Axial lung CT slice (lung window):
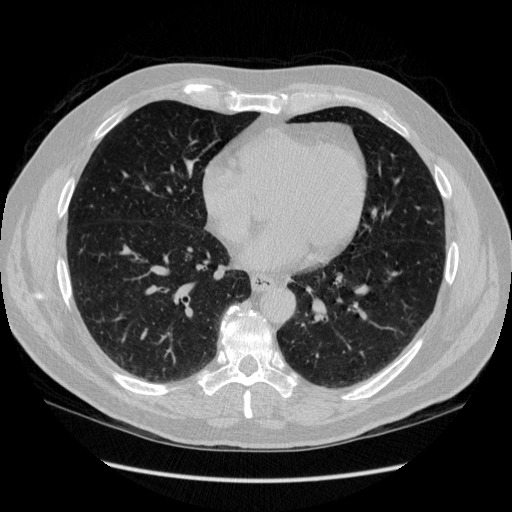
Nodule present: no